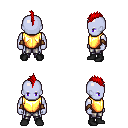
a pixel art fantasy rpg character, male body template, dark elf, purple skin, gold chest armor, metal pants, red mohawk hairstyle, leather bracers, black shoes, four views (front, back, left, right), 2x2 character sprite sheet, small pixel art, hard edges, no anti-aliasing